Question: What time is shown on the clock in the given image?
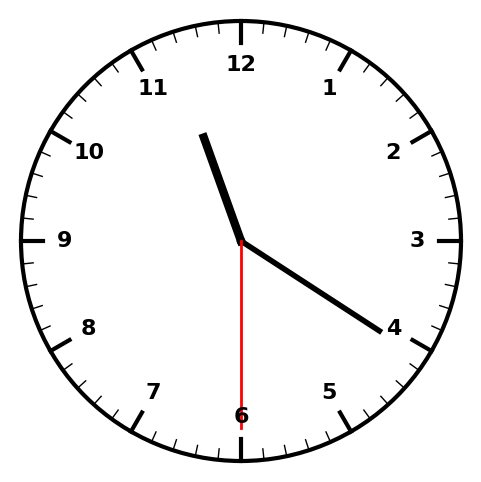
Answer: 11:20:30